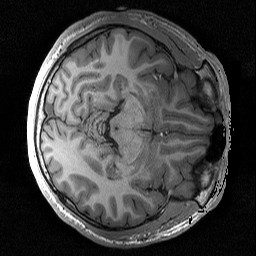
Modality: T1w
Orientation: axial